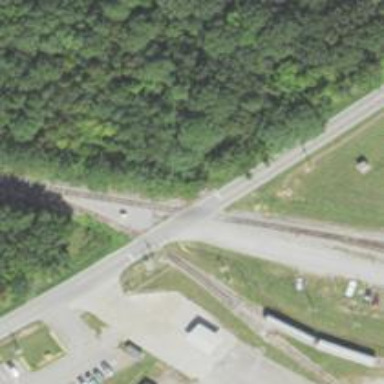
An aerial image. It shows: Railway level crossing.